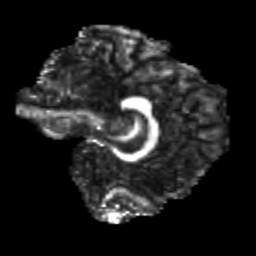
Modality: FA
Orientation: sagittal
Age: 24
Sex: female
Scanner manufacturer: siemens
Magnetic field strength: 3 T
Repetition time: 3.5 s
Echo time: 0.104 s